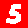
Digit: 5